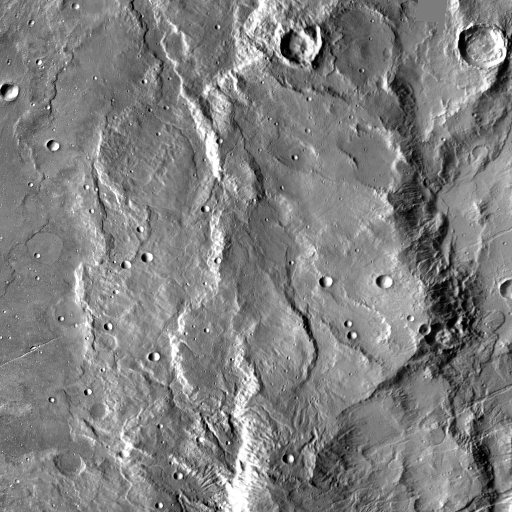
Crater classes present: Background, Other, Layered, Buried